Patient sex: M
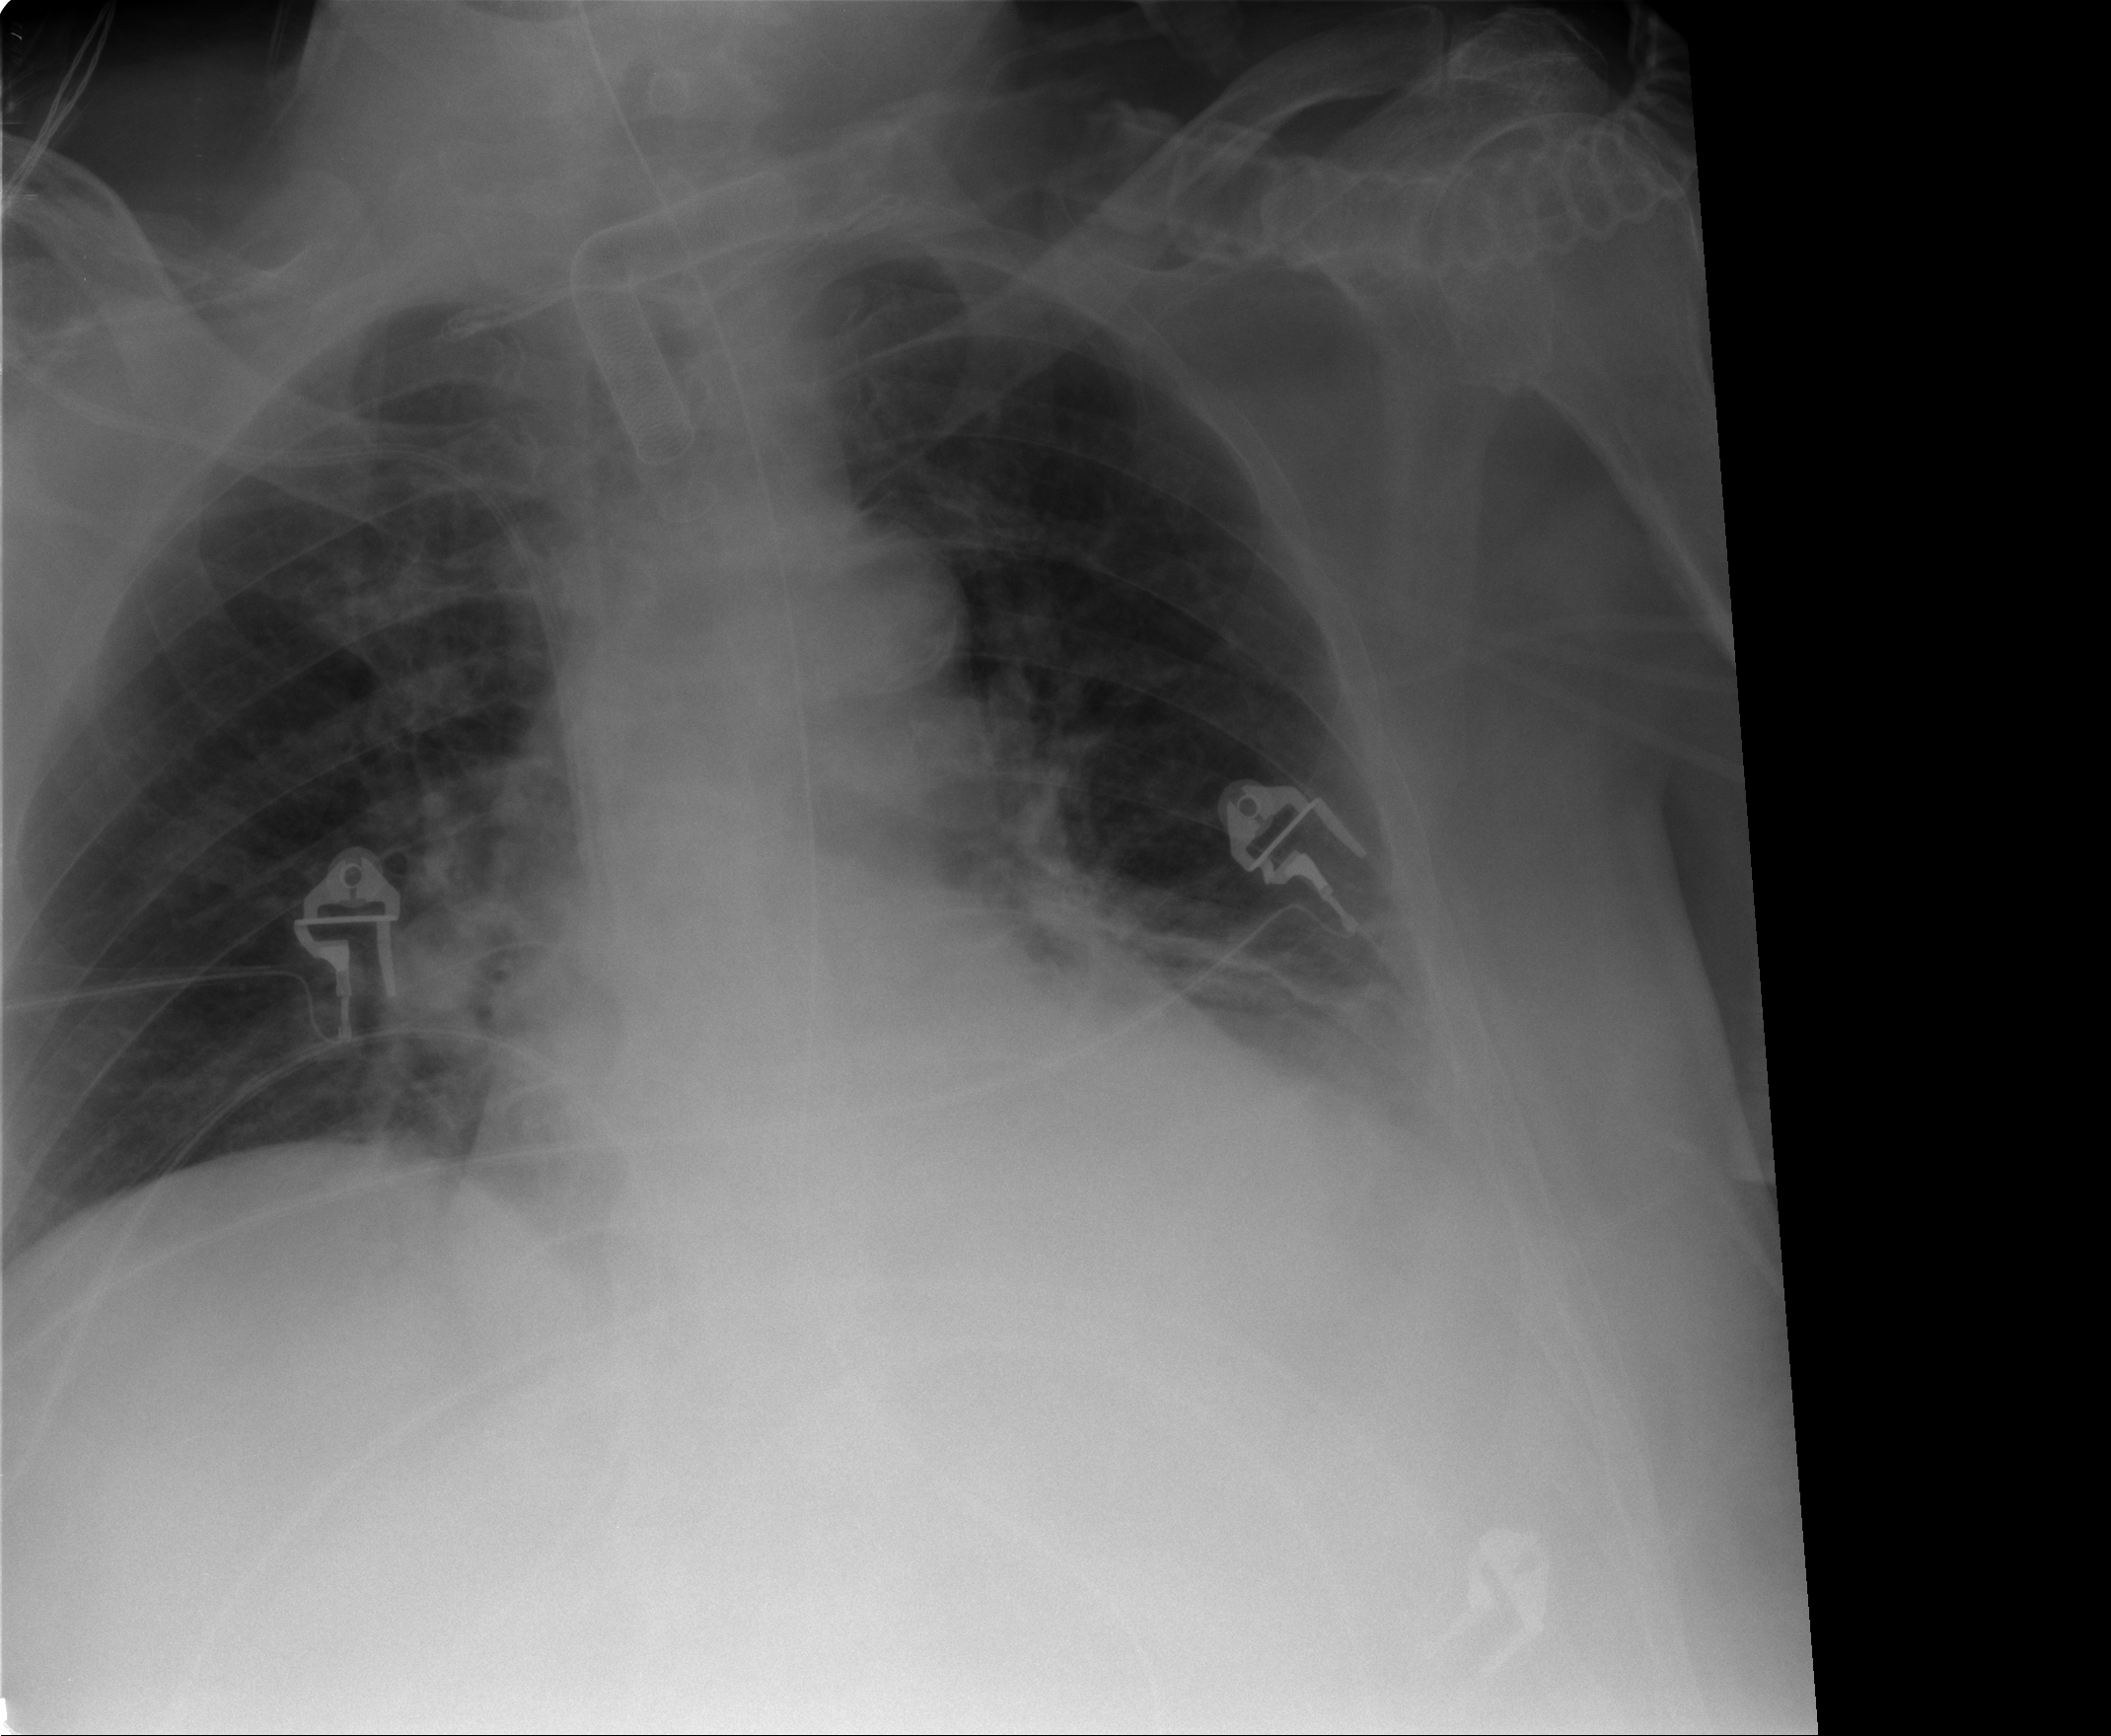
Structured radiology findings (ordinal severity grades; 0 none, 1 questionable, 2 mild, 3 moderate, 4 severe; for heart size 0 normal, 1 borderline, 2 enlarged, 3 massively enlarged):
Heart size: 2
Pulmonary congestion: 1
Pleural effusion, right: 0
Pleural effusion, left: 2
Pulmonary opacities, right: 0
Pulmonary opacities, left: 1
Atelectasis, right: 2
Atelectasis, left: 2